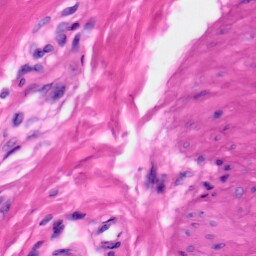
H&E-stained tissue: Skin